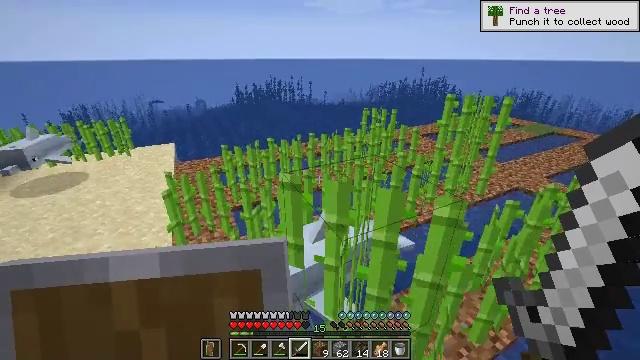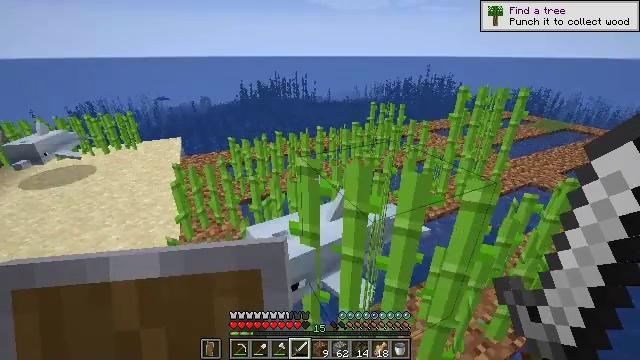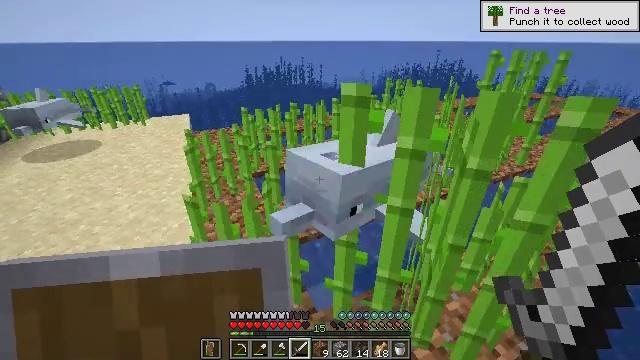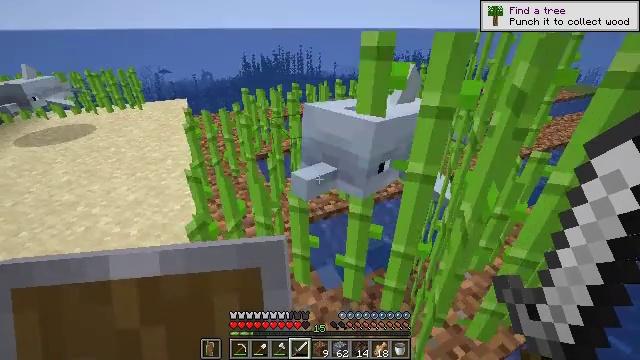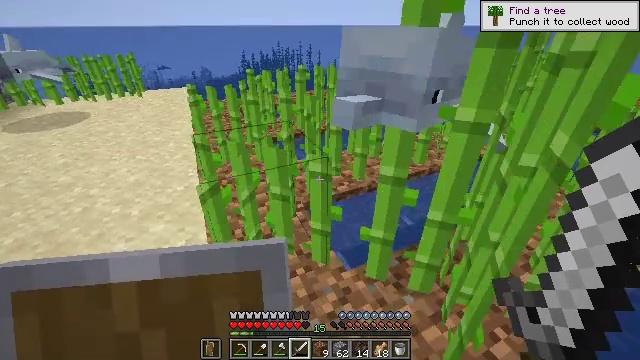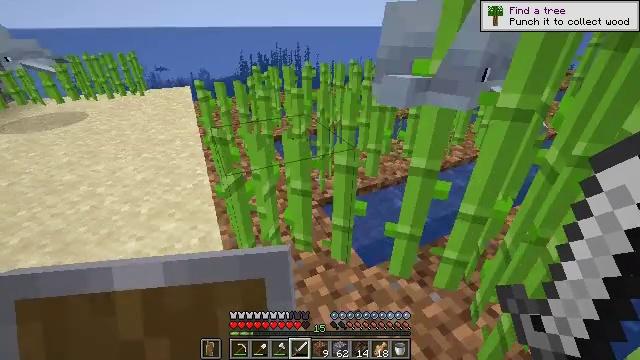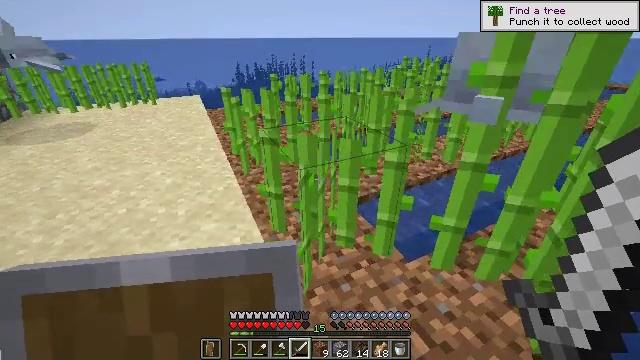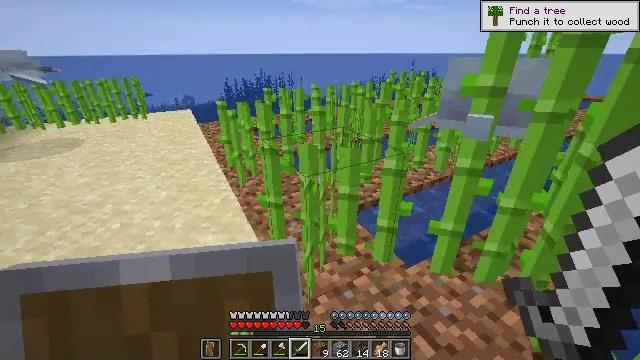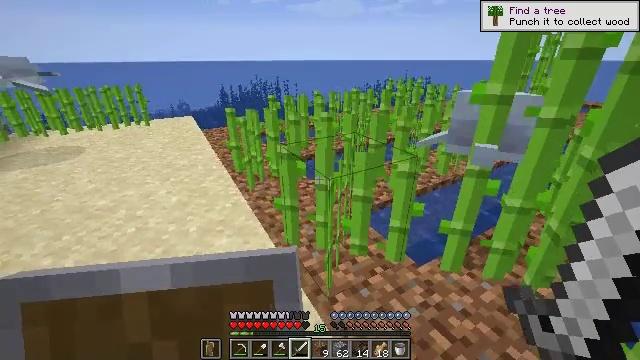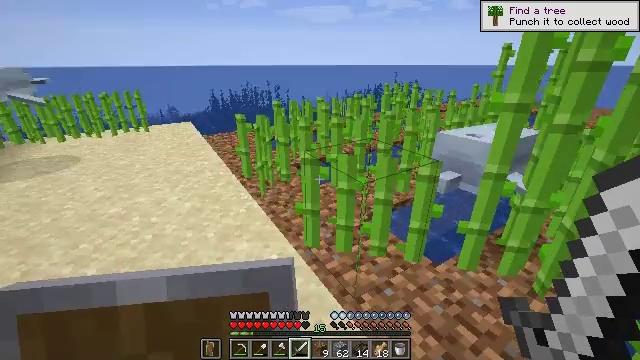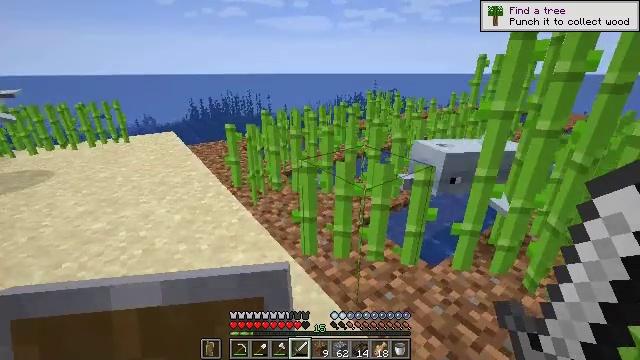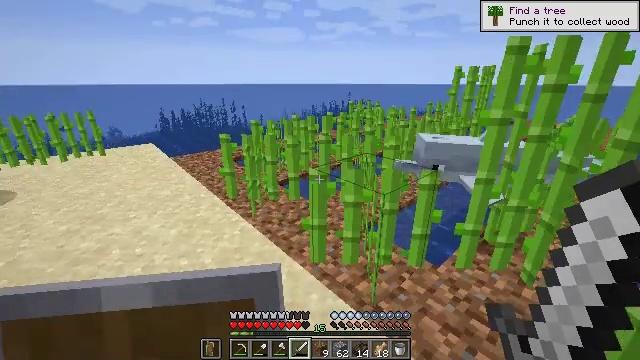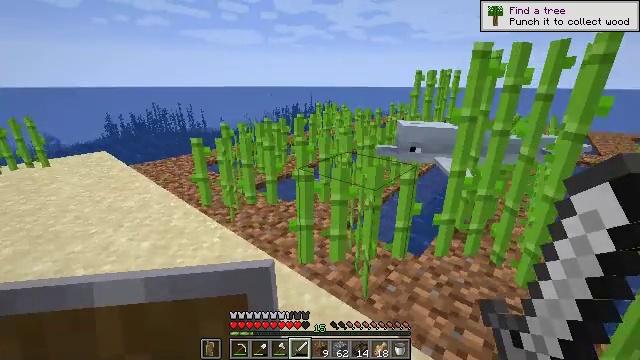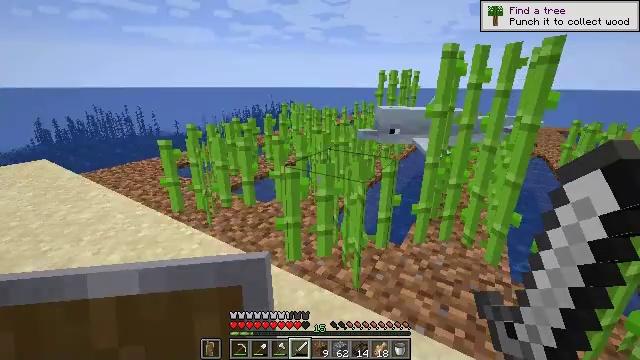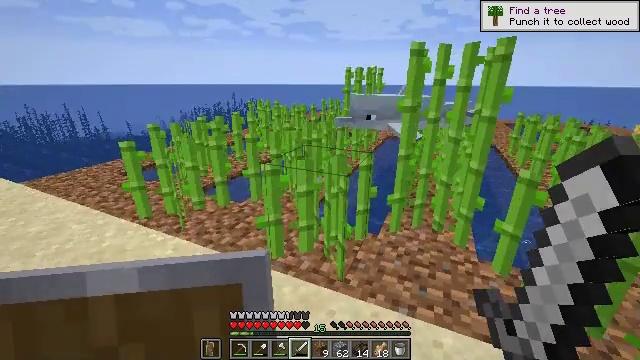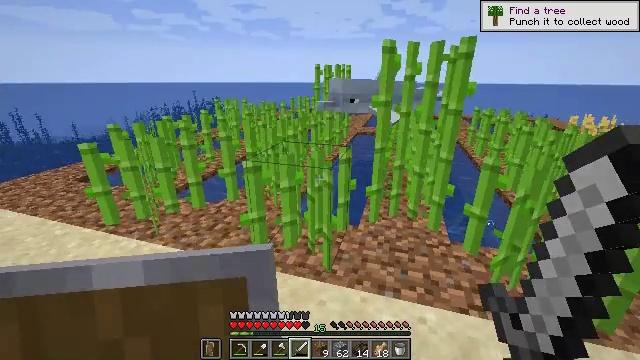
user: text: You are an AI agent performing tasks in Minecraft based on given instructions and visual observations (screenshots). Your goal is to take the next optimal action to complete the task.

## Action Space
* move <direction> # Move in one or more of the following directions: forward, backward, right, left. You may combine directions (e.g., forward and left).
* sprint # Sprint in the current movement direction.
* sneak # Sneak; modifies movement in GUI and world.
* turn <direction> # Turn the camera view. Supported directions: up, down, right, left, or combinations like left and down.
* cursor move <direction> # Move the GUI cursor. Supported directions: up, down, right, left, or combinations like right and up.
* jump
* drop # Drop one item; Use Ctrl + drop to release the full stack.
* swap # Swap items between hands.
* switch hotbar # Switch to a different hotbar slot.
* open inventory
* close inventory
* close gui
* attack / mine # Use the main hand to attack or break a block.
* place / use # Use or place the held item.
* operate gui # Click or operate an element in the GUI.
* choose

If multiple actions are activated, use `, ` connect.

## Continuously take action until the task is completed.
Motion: motion action
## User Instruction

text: Hunt sea creatures.
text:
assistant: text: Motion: move left
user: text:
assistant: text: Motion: move left, turn left and down
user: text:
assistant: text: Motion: move left, turn down
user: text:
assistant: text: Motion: move back and move left
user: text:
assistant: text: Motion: move back and move left
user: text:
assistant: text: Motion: move back and move left, turn right and up
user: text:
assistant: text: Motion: move back and move left, turn right and up
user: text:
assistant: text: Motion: move left, turn right and up
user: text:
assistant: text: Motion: move left, turn right and up
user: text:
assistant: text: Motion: move left, turn right and up
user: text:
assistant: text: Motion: move left, turn right and up
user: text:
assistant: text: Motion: move left, turn right
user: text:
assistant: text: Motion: move left, turn right
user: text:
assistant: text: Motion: turn right
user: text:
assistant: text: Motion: turn right
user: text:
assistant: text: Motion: turn right
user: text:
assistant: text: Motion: no_op
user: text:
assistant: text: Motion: move left
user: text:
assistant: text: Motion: move left, turn right
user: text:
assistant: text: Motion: move left, turn right
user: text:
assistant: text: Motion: move left, turn right
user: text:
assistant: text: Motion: move left
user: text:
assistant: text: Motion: move left
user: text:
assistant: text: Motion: move forward and move left, turn right
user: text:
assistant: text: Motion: move forward, turn right
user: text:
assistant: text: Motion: move forward, turn right
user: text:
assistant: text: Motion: move forward, turn right
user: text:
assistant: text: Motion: move forward, turn right
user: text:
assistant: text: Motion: move forward, turn right
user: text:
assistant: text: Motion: move forward, turn right